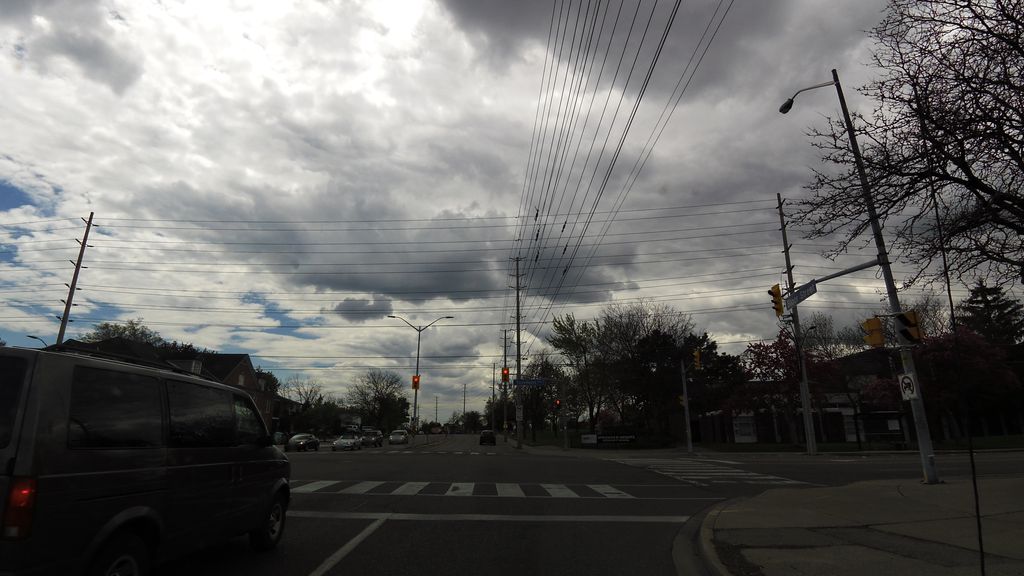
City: toronto